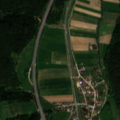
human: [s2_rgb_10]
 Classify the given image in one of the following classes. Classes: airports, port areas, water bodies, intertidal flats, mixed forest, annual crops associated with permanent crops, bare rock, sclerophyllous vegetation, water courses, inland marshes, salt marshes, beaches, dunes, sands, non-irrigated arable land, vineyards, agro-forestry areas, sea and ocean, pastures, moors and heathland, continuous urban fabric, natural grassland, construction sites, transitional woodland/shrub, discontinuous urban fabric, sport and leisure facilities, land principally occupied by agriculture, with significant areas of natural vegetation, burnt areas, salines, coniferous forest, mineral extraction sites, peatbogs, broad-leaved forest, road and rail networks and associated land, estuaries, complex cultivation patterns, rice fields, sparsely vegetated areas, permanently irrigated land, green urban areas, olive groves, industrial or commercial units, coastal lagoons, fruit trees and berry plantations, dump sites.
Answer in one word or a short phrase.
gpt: discontinuous urban fabric, non-irrigated arable land, complex cultivation patterns, coniferous forest, mixed forest